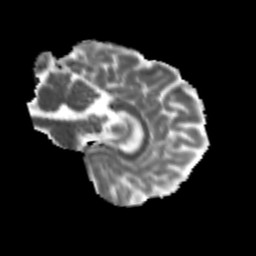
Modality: MD
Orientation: sagittal
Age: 24
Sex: male
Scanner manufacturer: siemens
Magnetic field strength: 3 T
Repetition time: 3.5 s
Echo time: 0.113 s